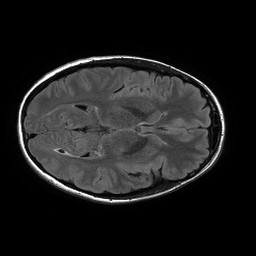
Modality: FLAIR
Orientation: axial
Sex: female
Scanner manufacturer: philips
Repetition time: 11 s
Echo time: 0.125 s